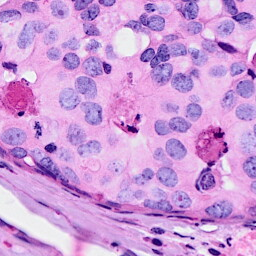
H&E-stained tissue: Breast